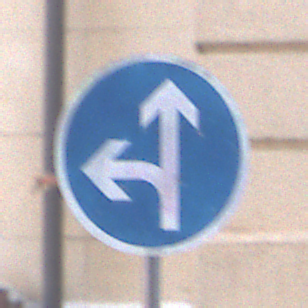
Verkehrszeichen: VorgeschriebeneFahrtrichtungGeradeausOderLinks
Umgebung: Outdoor, Urban
Tageszeit: MorningAfternoon
Wetter: PartlyCloudy
Licht: Natural
Jahreszeit: NotSpecified
Kontrast: MediumContrast